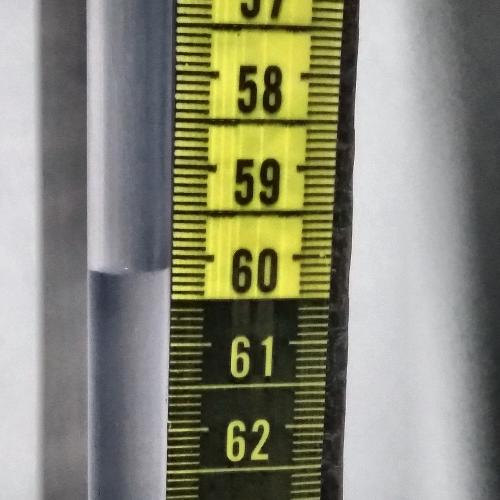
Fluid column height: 60.1 cm